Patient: sex M, age 58
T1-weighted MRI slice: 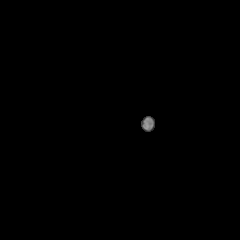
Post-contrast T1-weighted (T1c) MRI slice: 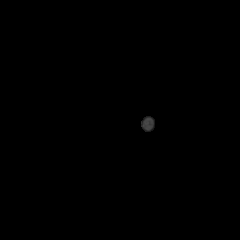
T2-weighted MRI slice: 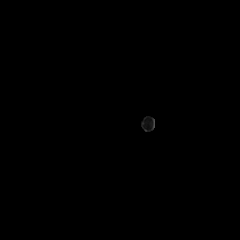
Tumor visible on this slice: no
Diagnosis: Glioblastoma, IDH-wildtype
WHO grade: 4